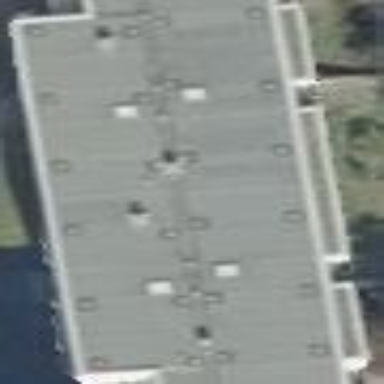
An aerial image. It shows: Apartment building with flat roof.